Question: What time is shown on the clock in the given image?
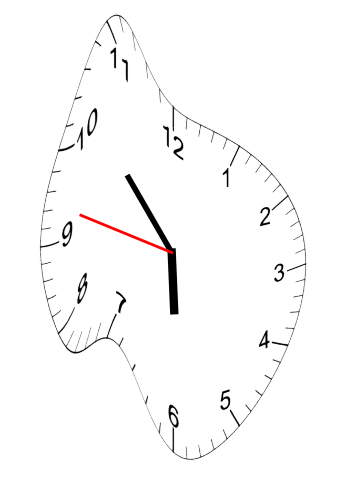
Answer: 05:52:47